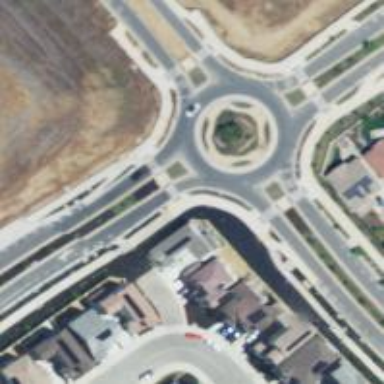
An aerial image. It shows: Cycleway on traffic island.